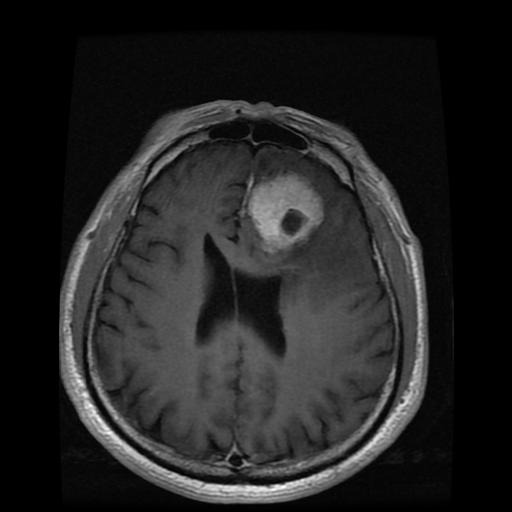
Label: meningioma